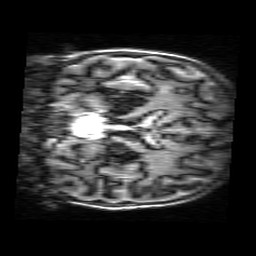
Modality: MP2RAGE
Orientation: coronal
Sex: male
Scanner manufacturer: siemens
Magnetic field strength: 3 T
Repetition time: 5 s
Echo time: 0.00368 s